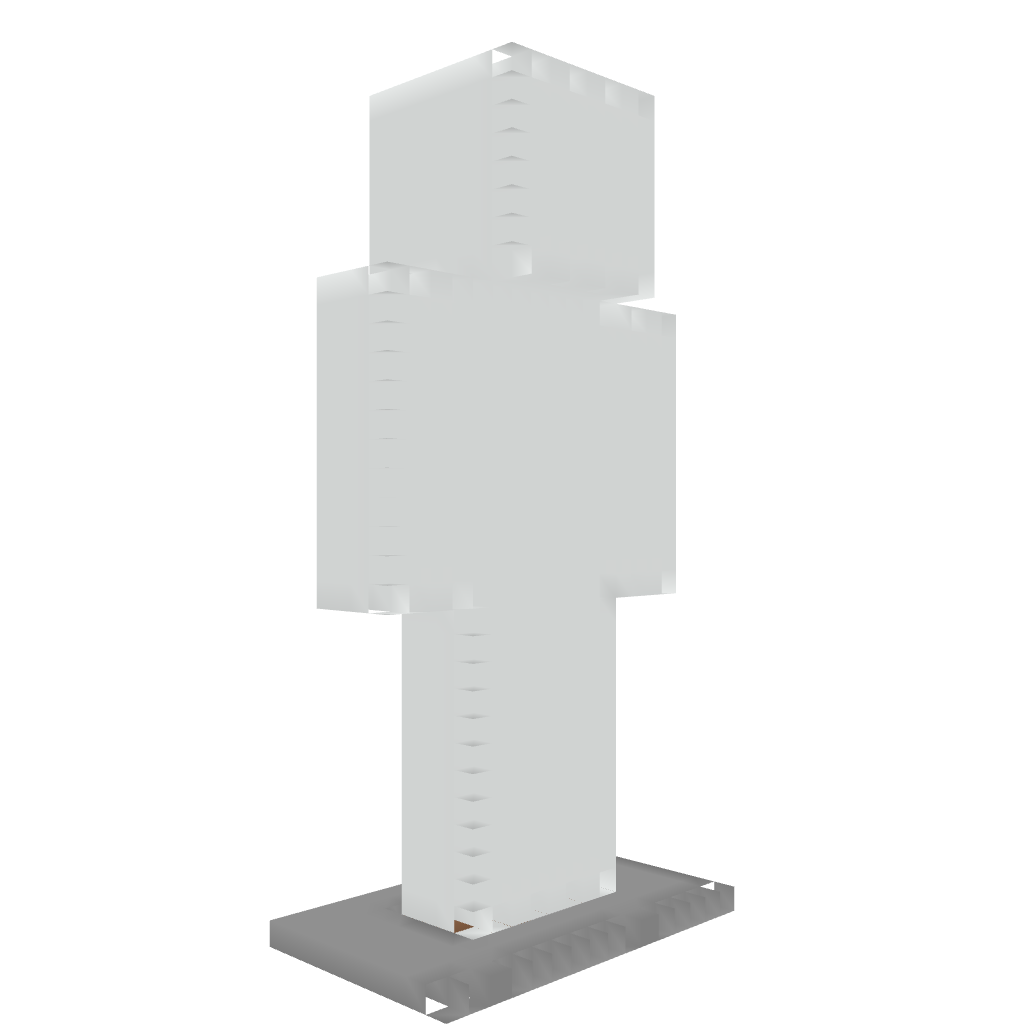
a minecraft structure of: Blank Skin